Interaction volume radius: 5 \u00c5
Interaction volume height: 10 \u00c5
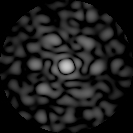
Disorder parameter: 0.8573